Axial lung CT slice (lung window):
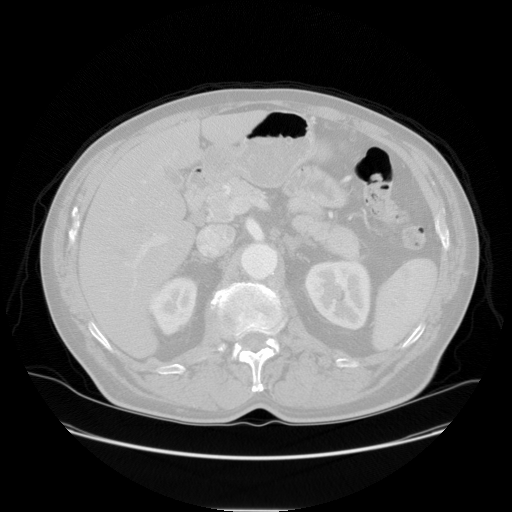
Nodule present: no